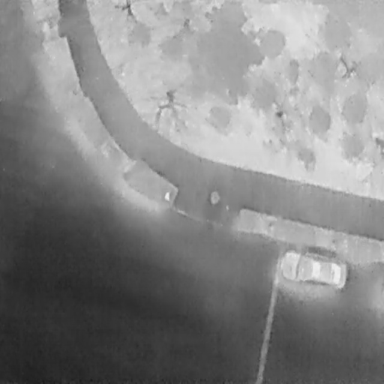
There is a Car in the infrared image.